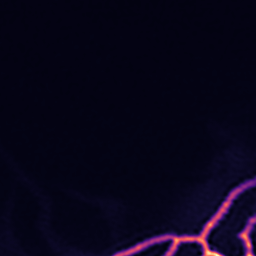
Label: Super-resolution ER image